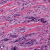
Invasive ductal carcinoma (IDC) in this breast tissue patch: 0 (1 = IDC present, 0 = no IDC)